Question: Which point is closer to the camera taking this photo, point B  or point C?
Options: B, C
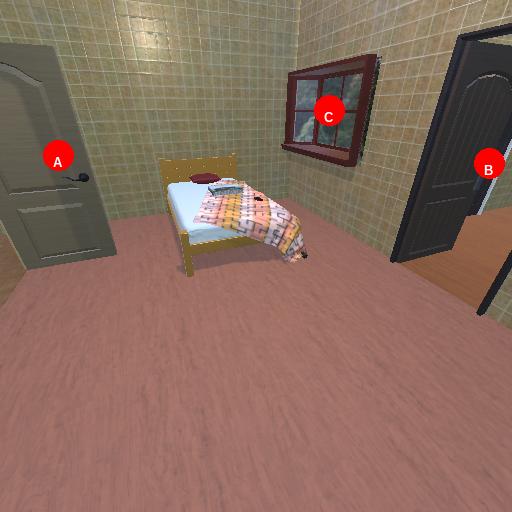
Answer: B